Question: I am plotting a histogram using matplotlib, my code is bellow. In the second plot if i set the histtype='step' I loose three bins of the data and cannot work out why. Has anyone had this problem before? If I change the histtype='bar' the plot looks fine.See image attached.
Code 1:
'''
plt.hist(DelB[Sp],bins=20,histtype='step',normed=True,label='Sp')
dd=np.concatenate((DelB[S0],DelB[E]))
plt.hist(dd,bins=15,color='g',histtype='step',normed=True,label='E+S0')
plt.xlim(0.4,2.3)
ylabel('normalized fraction',size=15)
plt.legend()
'''
Code2:
'''
plt.hist(DelB[Sp],bins=20,alpha=0.5,facecolor='blue',normed=True,label='Sp')
dd=np.concatenate((DelB[S0],DelB[E]))
plt.hist(dd,bins=15,alpha=0.5,facecolor='green',normed=True,label='E+S0')
plt.xlim(0.4,2.3)
plt.legend()
ylabel('normalized fraction',size=15)
'''

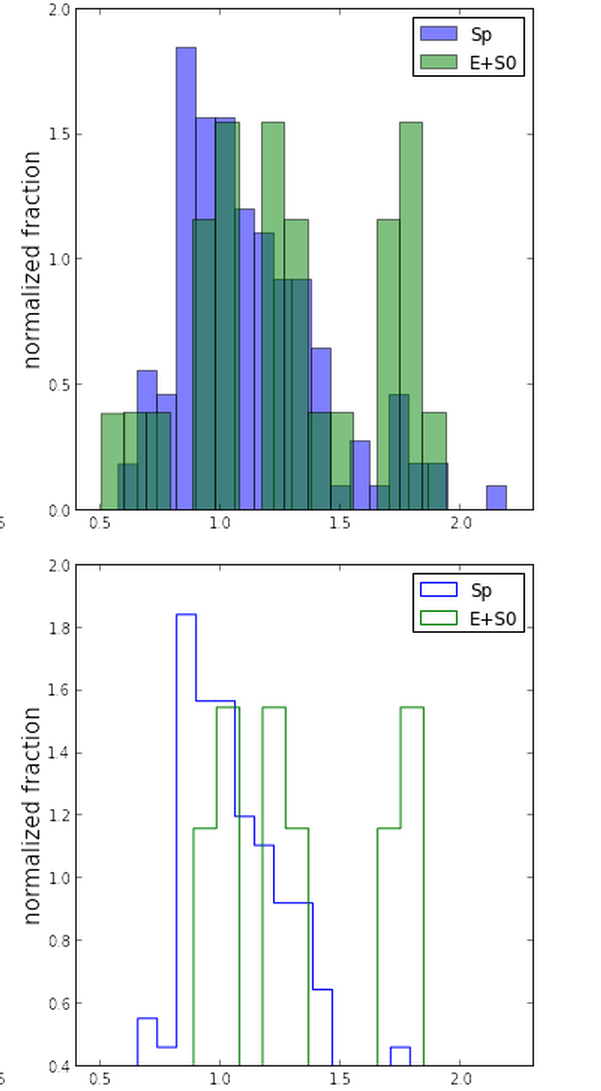
Answer: Your axis limits in the second plot are different. You can't see bars that are below the image boundary. Adding 'plt.ylim(0,2)' will solve the issue